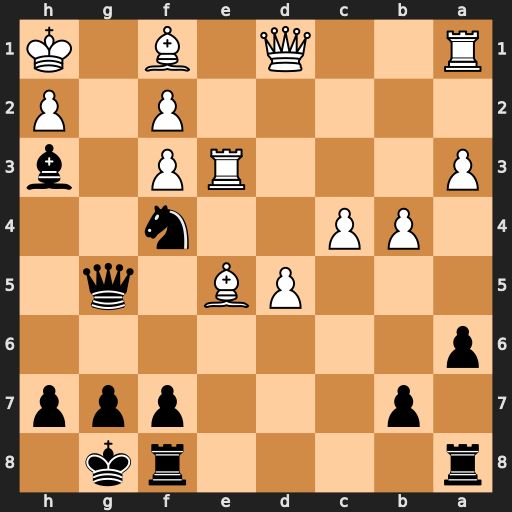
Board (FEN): r4rk1/1p3ppp/p7/3PB1q1/1PP2n2/P3RP1b/5P1P/R2Q1B1K
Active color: b
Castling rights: -
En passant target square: -
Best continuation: Bg2+ Bxg2 Qxg2#